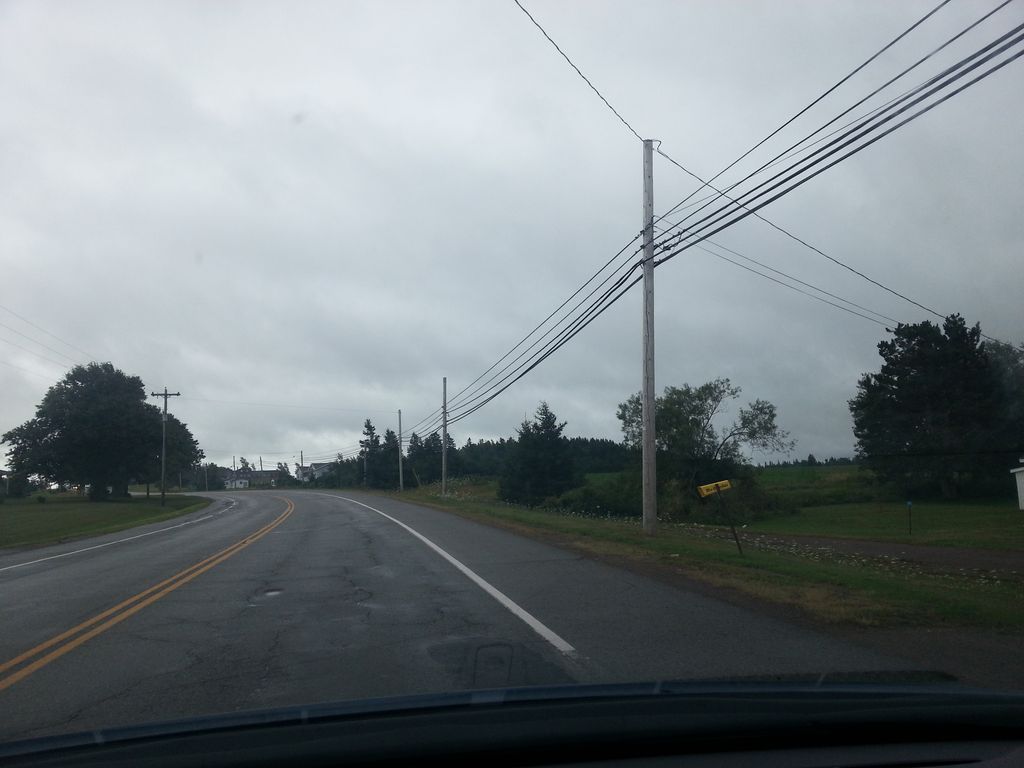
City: charlottetown